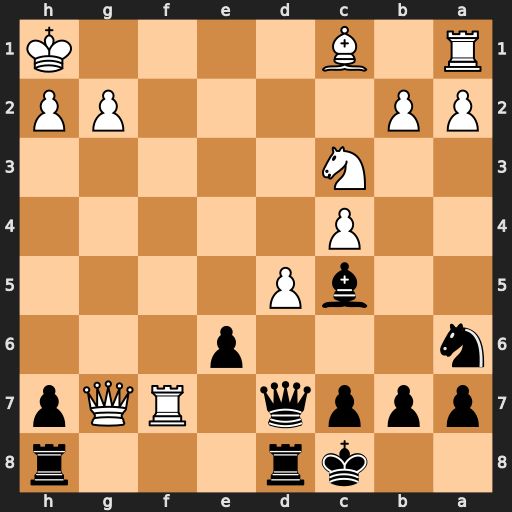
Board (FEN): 2kr3r/pppq1RQp/n3p3/2bP4/2P5/2N5/PP4PP/R1B4K
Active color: b
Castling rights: -
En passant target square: -
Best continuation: Rhf8 Qxf8 Rxf8 Rxf8+ Bxf8